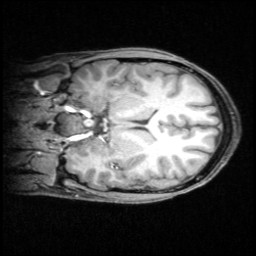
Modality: T1w
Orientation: coronal
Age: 23
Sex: male
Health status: healthy